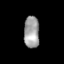
Tissue: skin
Cell type: Epithelial cells
Senescence score: 0.731
Nuclear area (px): 482
Mean DAPI intensity: 157.992